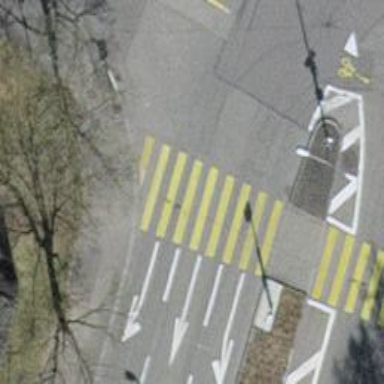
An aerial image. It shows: Tertiary road with asphalt surface. There is separate sidewalk and trolley wires above indicating trolleybus operation.